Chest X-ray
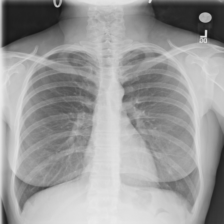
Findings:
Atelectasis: negative
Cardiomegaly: negative
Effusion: negative
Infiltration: negative
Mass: negative
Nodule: negative
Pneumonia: negative
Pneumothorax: negative
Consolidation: negative
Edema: negative
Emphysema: negative
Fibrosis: negative
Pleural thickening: negative
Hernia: negative